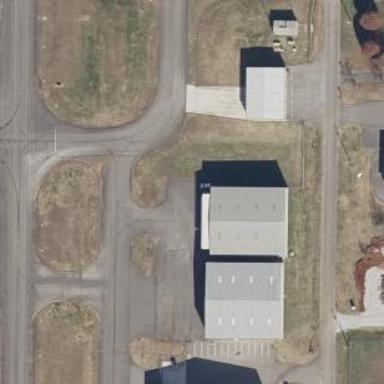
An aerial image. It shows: View of taxiway at the airport.